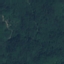
Label: Forest